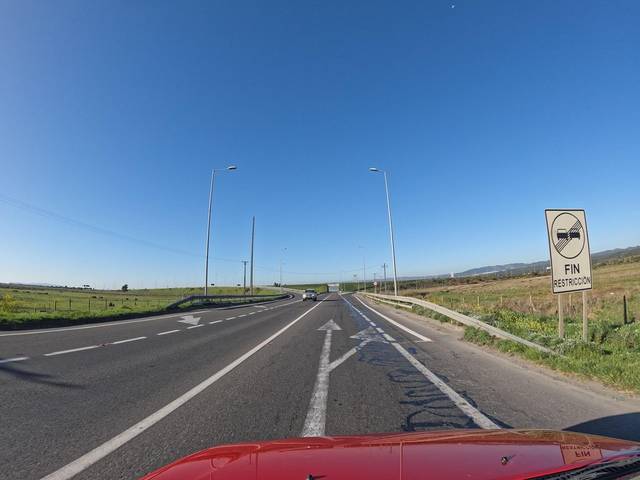
Region: Chile
Coordinates: -36.754, -73.045